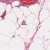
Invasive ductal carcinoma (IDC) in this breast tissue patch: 0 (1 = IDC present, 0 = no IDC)